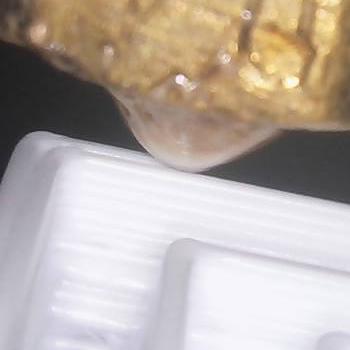
Flow rate: 79%